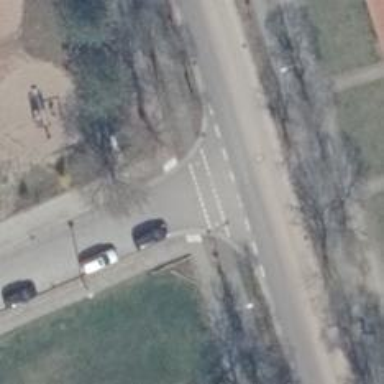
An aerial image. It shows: Residential road with sidewalks on both sides. The surface of the left sidewalk is made of sett.